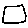
Label: square